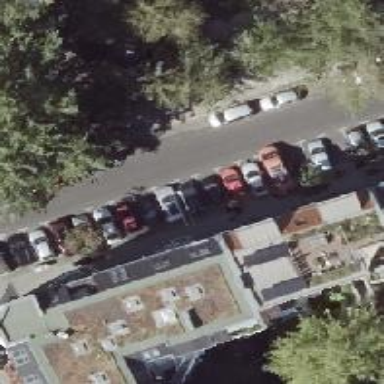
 there is parallel parking lane with sett surface."